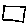
Label: square